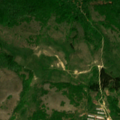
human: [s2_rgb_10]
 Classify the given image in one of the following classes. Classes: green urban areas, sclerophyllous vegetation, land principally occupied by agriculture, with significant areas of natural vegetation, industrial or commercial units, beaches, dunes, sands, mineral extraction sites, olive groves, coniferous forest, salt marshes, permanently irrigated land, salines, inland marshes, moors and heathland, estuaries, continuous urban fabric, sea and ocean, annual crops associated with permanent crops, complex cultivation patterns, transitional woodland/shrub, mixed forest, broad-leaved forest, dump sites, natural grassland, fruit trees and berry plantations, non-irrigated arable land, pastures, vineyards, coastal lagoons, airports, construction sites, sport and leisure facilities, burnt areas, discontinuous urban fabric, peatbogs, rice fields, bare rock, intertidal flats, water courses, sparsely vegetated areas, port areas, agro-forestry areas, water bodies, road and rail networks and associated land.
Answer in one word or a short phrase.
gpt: pastures, land principally occupied by agriculture, with significant areas of natural vegetation, broad-leaved forest